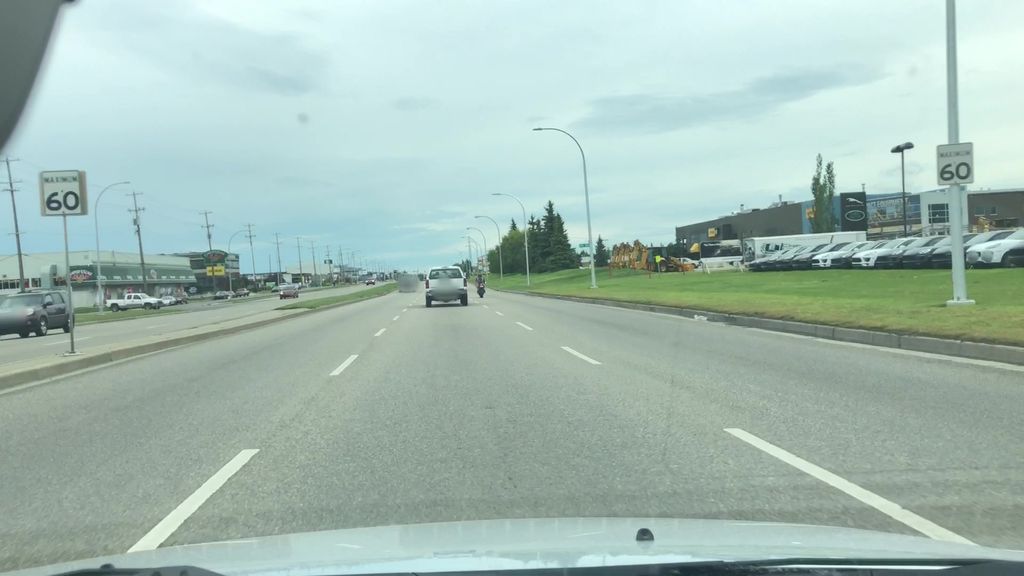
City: edmonton